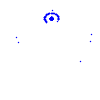
Particle: pion